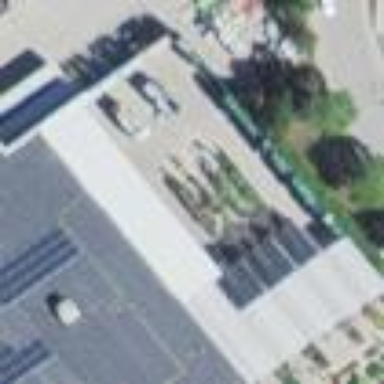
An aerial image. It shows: Greenhouse.